Interaction volume radius: 5 \u00c5
Interaction volume height: 20 \u00c5
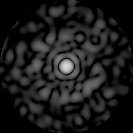
Disorder parameter: 0.8128